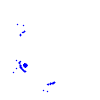
Particle: electron